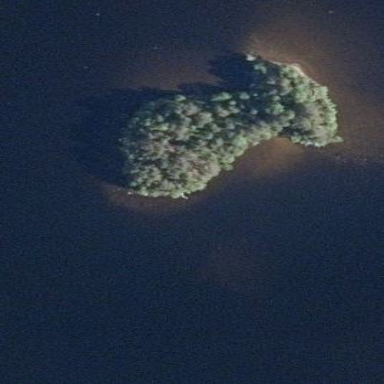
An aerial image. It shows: Islet.